Interaction volume radius: 10 \u00c5
Interaction volume height: 10 \u00c5
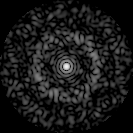
Disorder parameter: 0.8489